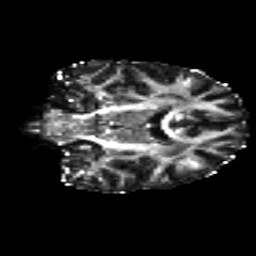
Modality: FA
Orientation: coronal
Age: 28
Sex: female
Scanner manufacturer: siemens
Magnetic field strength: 3 T
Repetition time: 8.8 s
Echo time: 0.085 s